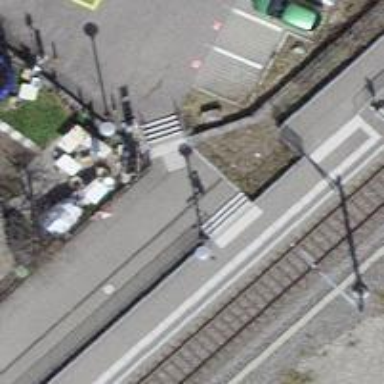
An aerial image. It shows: Set of steps on the road.